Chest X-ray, PA view. Patient: 54 years old, sex M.
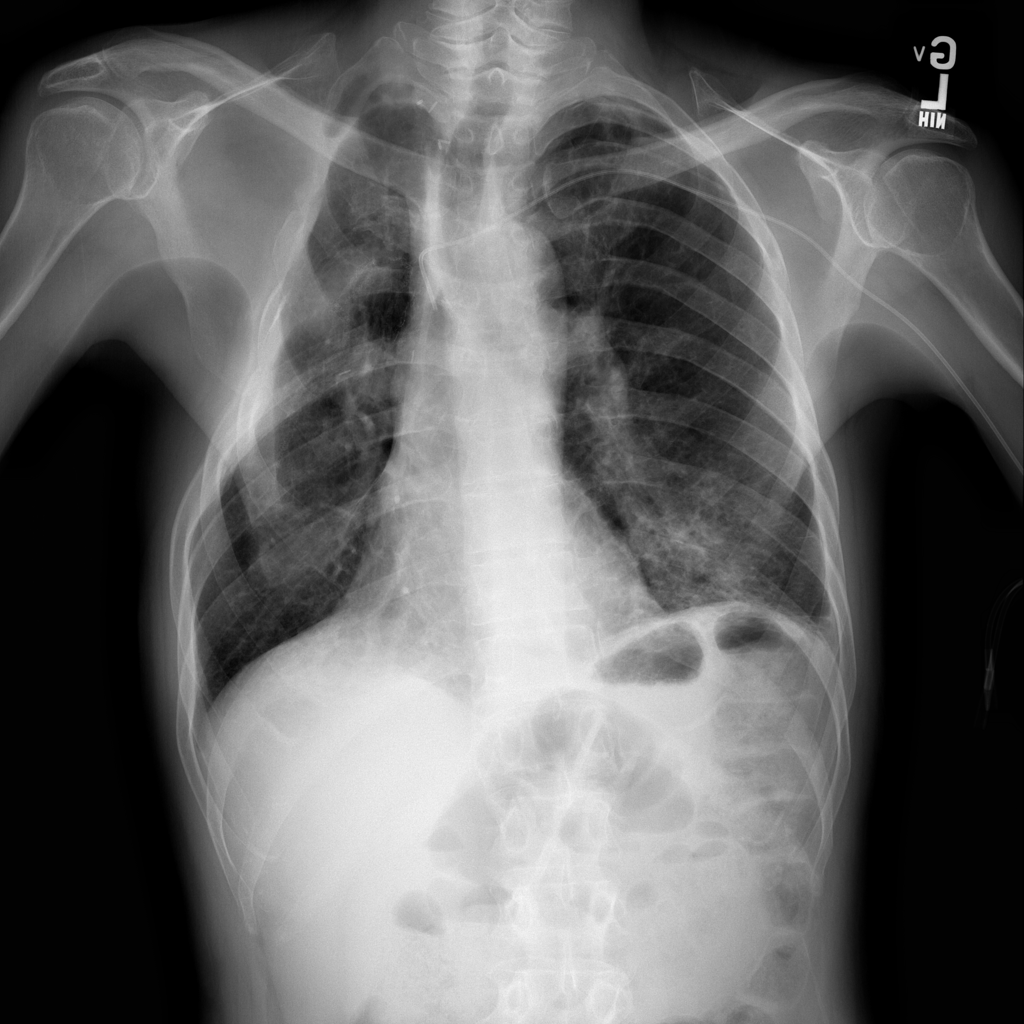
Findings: Infiltration